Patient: sex M, age 42
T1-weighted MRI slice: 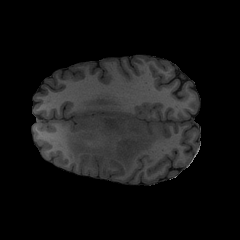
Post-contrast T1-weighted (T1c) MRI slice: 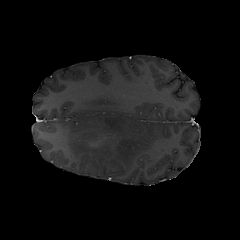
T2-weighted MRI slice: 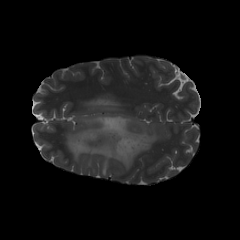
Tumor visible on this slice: yes
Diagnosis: Astrocytoma, IDH-mutant
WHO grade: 3